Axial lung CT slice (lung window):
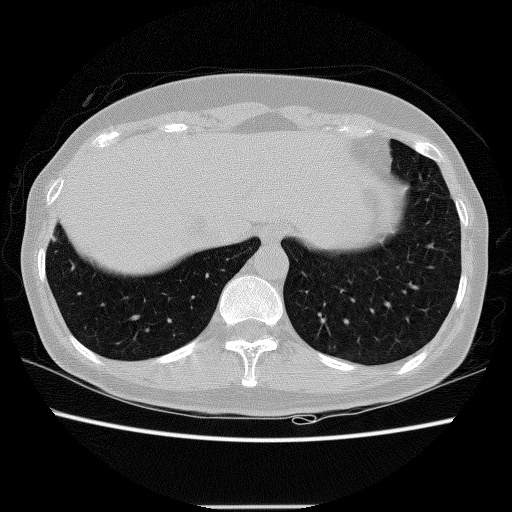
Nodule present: no